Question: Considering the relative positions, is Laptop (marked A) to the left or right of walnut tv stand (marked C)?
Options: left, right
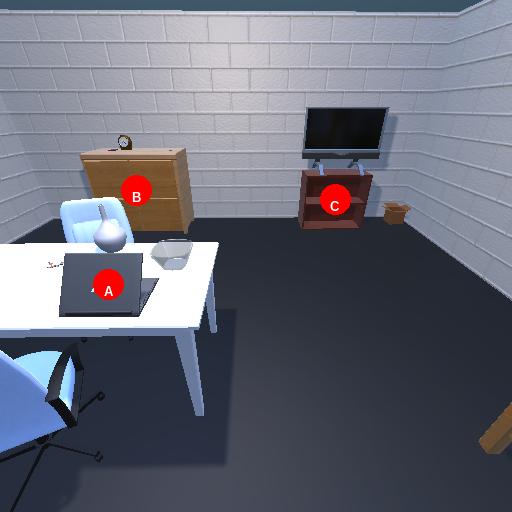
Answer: left